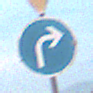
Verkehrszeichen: VorgeschriebeneFahrtrichtungRechts
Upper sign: VorfahrtGewaehren
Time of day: SunriseSunset
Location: Outdoor (Nature)
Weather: PartlyCloudy
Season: NotSpecified
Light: Natural